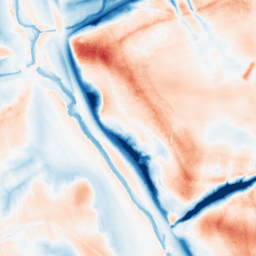
Category: trend_removal
Decomposition family: local_polynomial
Decomposition parameters: window_size: 51
degree: 2
Upsampling method: sinc_hamming
Upsampling parameters: scale: 2
kernel_size: 8
Upsampling scale: 2